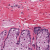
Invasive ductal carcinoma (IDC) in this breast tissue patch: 0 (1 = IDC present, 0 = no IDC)